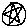
Label: star